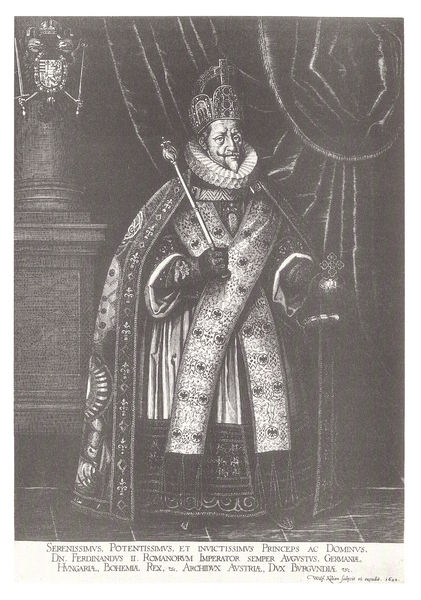
Titel: Ferdinand II. als Kaiser und König
Künstler: Wolfgang Kilian
Institution: (Seriendruck)
Schlagwörter: mann, schatten, umhang, weiß, handschuh, handschuhe, hut, licht, nase, raum, schwarz, säule, schal, schloss, muster, teppich, bart, architektur, augen, falten, gesicht, halten, hermelin, kragen, pelz, rahmen, samt, sockel, stehen, ärmel, bildnis, halskrause, innenraum, portrait, porträt, spiegel, vorhang, kirche, boden, gewand, haare, mantel, reich, stehend, adel, krone, schwung, schärpe, apfel, spanien, schrift, stab, grafik, graphik, rand, saal, bischof, kaiser, könig, papst, schnäuzer, bordüre, pfeife, glanz, ornamente, robe, monumental, kreuz, druck, radierung, stich, titel, fliesen, scharz, schwarzweiß, schwert, schwerter, text, buchstaben, kugel, scherpe, herrscher, krause, brokat, fürst, spitzbart, ferdinand, insignie, rom, wappen, leder, priester, kröse, schlüssel, kupferstich, krine, purpur, insignien, ornat, zepter, szepter, latein, lateinisch, trodel, han, konig, reichsapfel, bidnis, fußspitze, vothang, ganzportrait, ahndschuhe, germelin